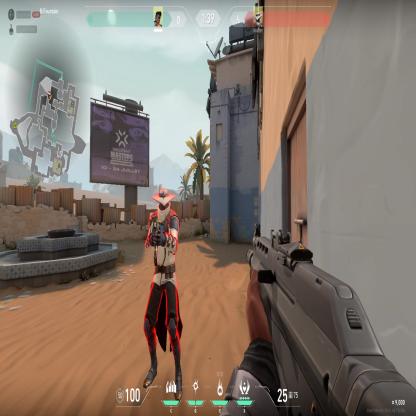
Label: enemy